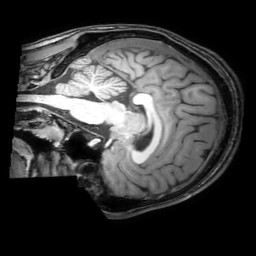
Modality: T1w
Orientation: sagittal
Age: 19
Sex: male
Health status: healthy
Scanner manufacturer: philips
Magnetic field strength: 3 T
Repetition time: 0.0079 s
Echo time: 0.0035 s